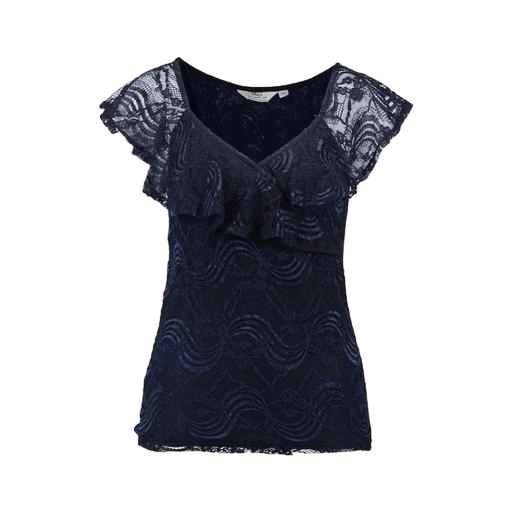
blue ruffle lace tee, blue layered lace top, short sleeve navy lace top, white background